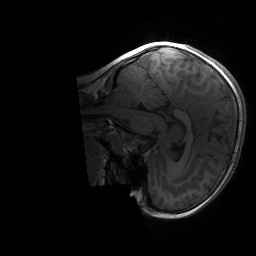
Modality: T1w
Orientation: sagittal
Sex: female
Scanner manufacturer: siemens
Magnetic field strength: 3 T
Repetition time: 1.9 s
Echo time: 0.00243 s